Field crop: maize
Growth stage: 2
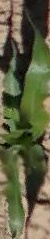
Species: maize